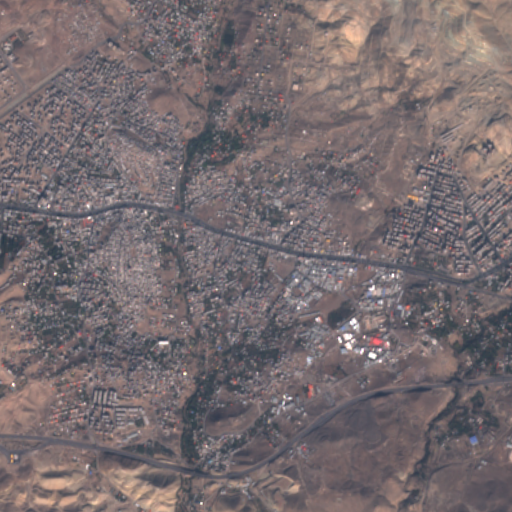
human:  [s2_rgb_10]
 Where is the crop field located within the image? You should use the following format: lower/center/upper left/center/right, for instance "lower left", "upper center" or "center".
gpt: The crop field is located in the upper left of the image.
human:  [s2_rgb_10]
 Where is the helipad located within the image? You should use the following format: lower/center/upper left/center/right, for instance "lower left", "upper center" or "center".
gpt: The helipad is located in the center right of the image.
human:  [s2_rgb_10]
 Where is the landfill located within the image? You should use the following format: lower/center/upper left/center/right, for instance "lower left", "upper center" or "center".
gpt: There is no landfill in the image.